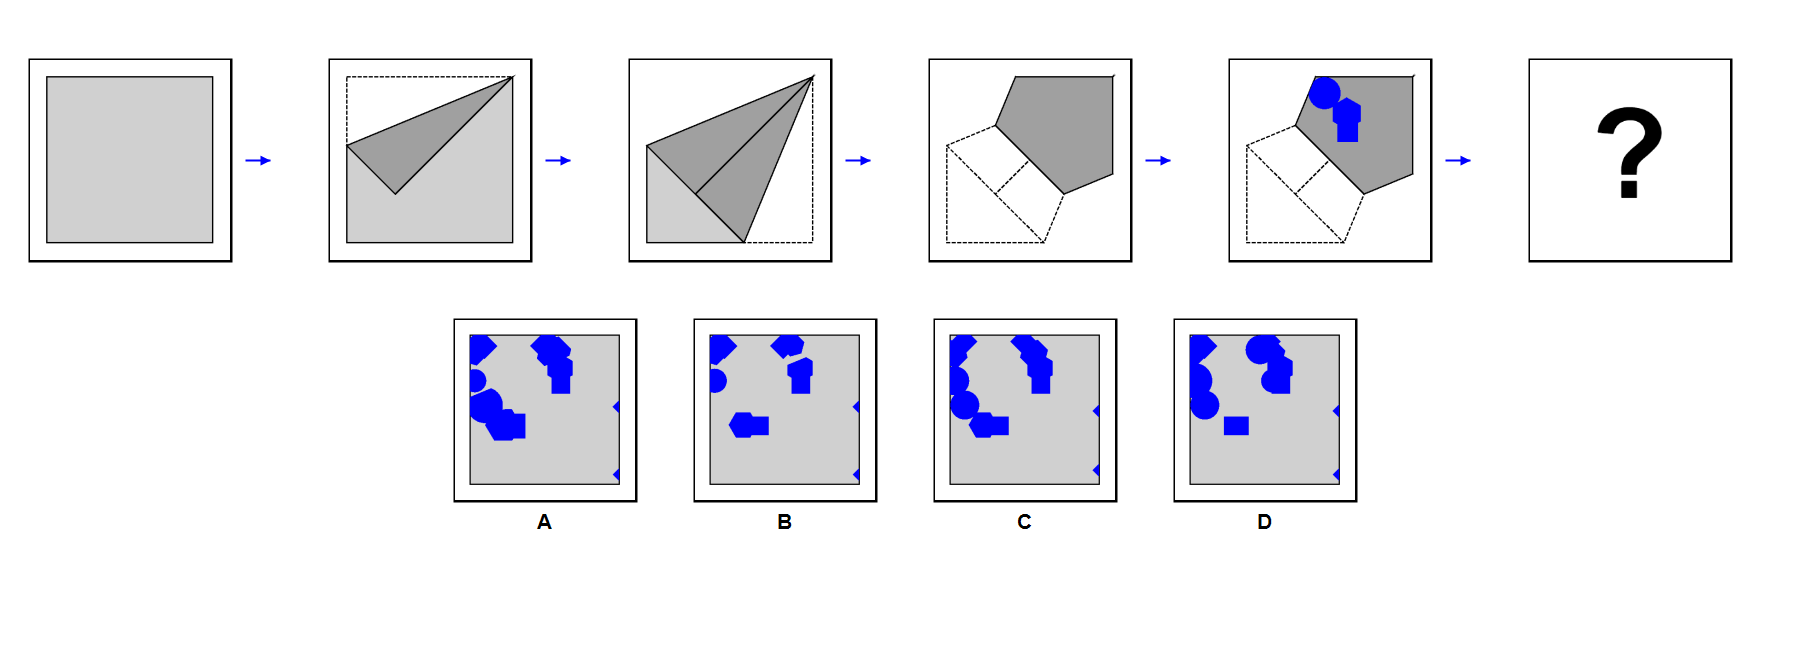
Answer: C